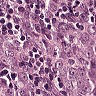
Metastatic tissue present: yes